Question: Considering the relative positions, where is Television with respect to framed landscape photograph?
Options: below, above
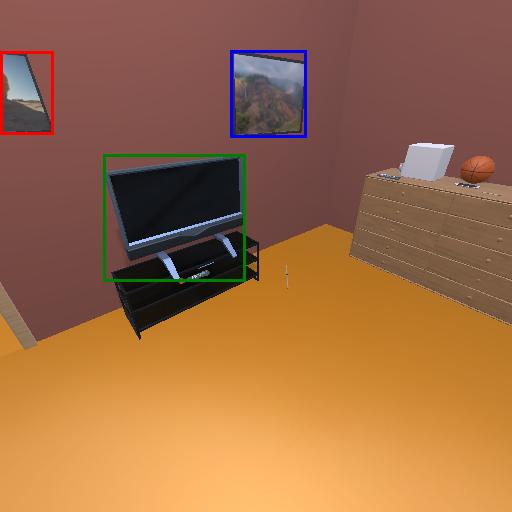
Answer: below